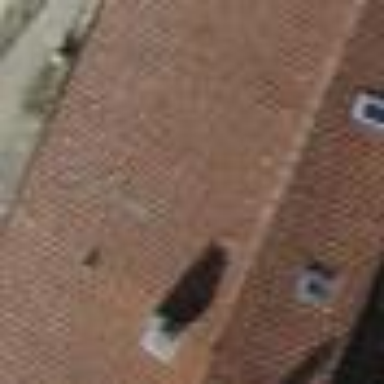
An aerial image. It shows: Terrace building with gabled roof made of roof tiles. The orientation of the roof is across.